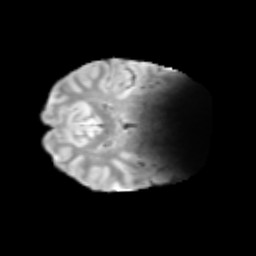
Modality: T2w
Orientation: axial
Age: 13
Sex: male
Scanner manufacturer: siemens
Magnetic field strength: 3 T
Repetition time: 3.8 s
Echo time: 0.07 s